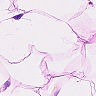
Metastatic tissue present: no